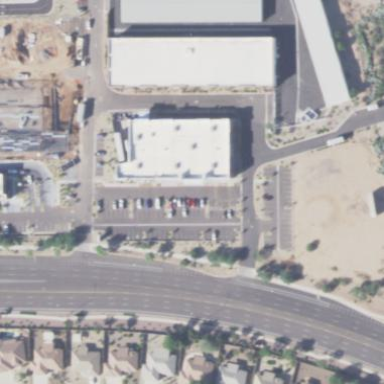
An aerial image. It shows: Retail area.